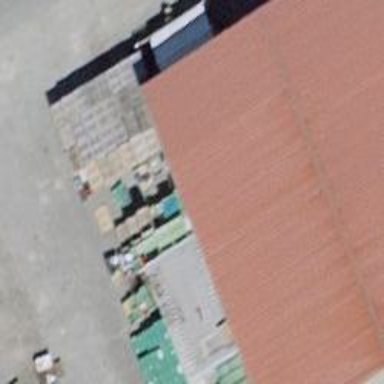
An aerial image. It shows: Greengrocer shop.